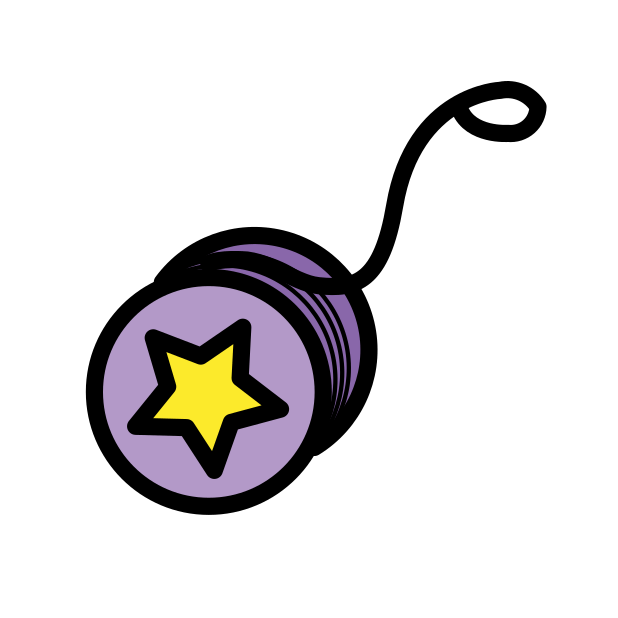
Emoji: 🪀
Name: yo-yo
Unicode: 0x1fa80